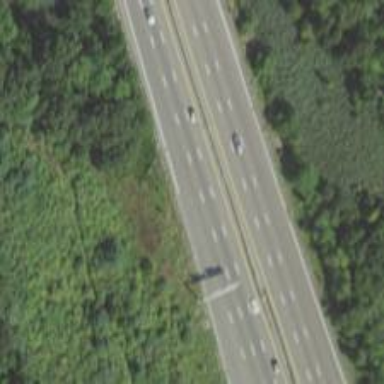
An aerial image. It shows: Motorway junction.